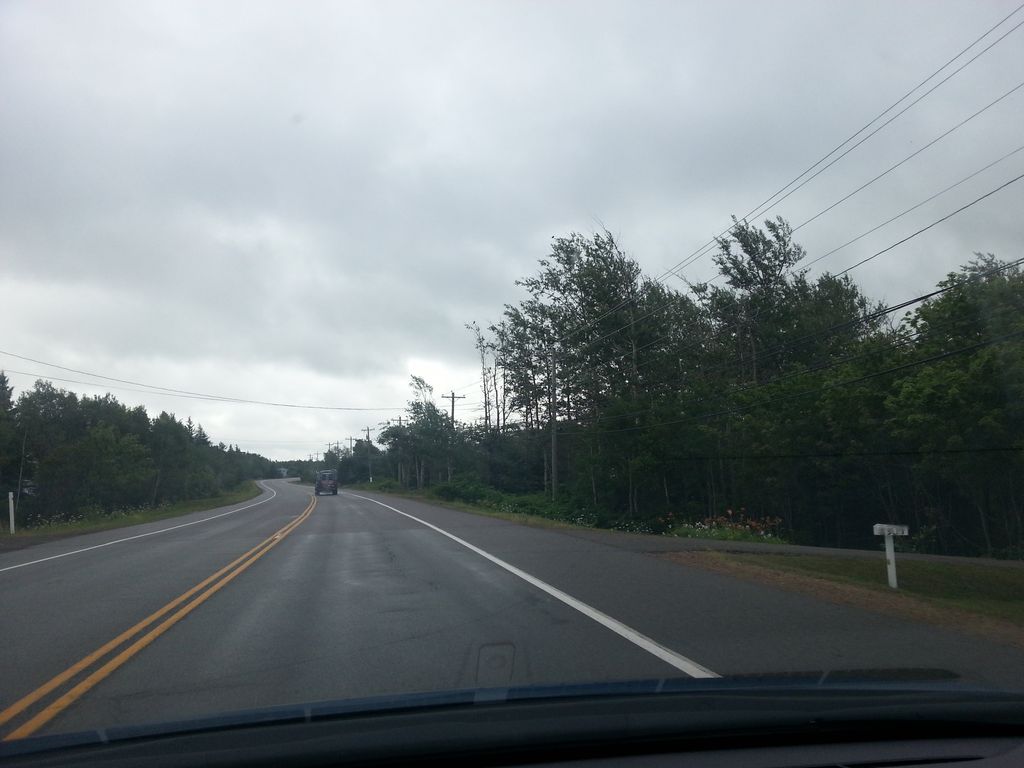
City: charlottetown